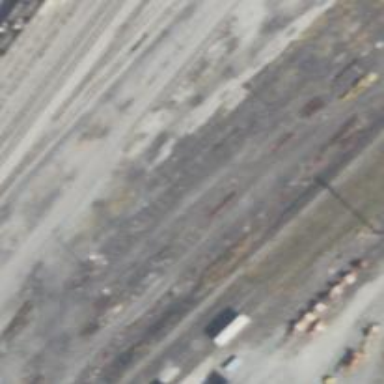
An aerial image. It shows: Railway siding with rails.